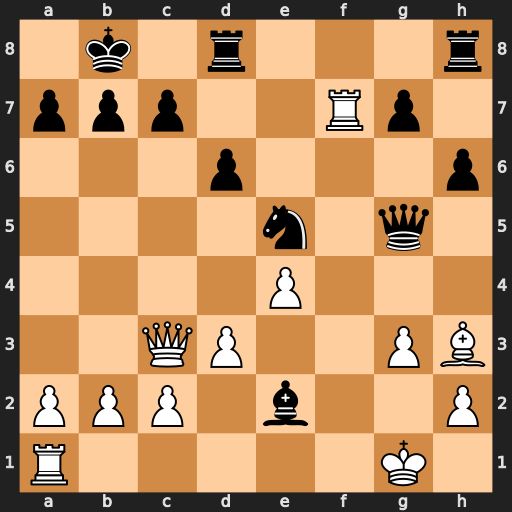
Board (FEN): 1k1r3r/ppp2Rp1/3p3p/4n1q1/4P3/2QP2PB/PPP1b2P/R5K1
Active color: w
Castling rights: -
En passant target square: -
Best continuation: Qxc7+ Ka8 Qxb7#